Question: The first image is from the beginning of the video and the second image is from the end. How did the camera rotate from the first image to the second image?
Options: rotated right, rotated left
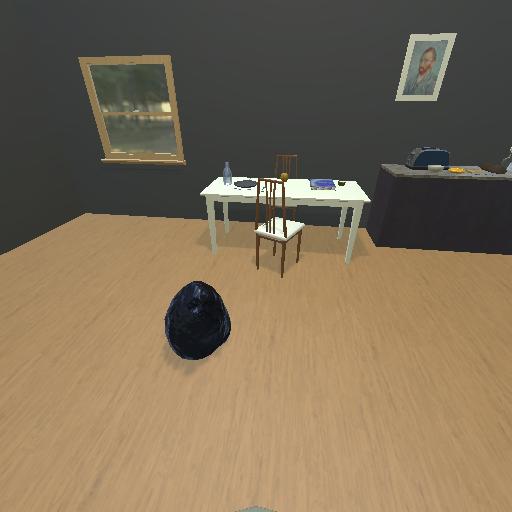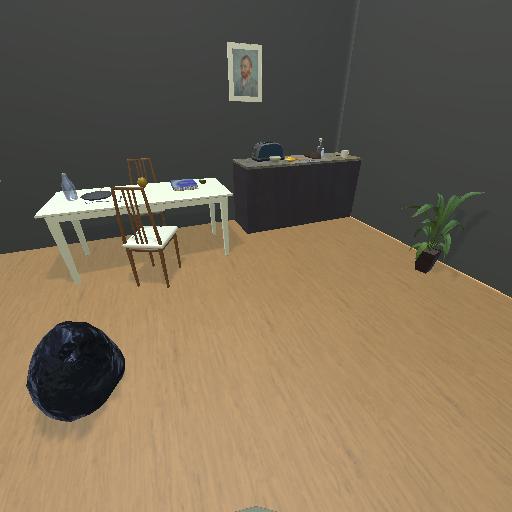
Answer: rotated right